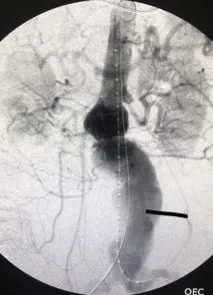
Aortography in anteroposterior plane showing infra-renal aneurysm in case 1.
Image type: radiology (x_ray)